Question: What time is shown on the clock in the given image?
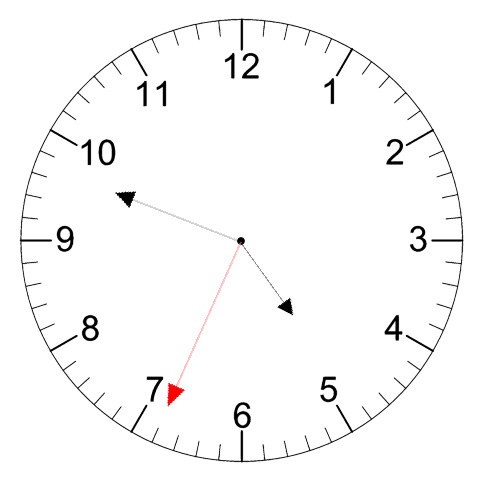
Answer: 04:48:34